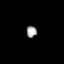
Tissue: prostate
Cell type: T cells
Senescence score: 0.255
Nuclear area (px): 119
Mean DAPI intensity: 160.244